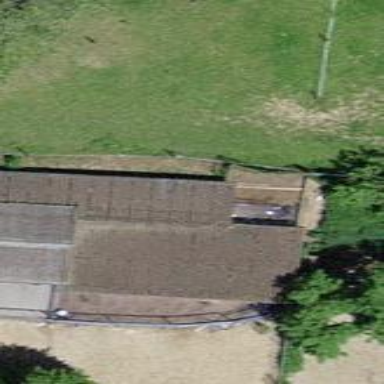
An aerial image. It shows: Shed.